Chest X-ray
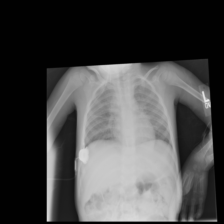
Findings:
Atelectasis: negative
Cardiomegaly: negative
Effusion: negative
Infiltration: negative
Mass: negative
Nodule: negative
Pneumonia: negative
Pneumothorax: negative
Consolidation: negative
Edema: negative
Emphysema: negative
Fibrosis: negative
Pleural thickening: positive
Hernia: negative